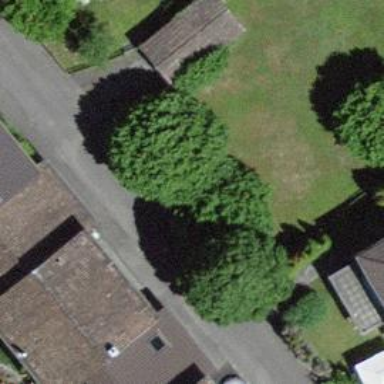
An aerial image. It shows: Terrace building with gabled roof.